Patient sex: M
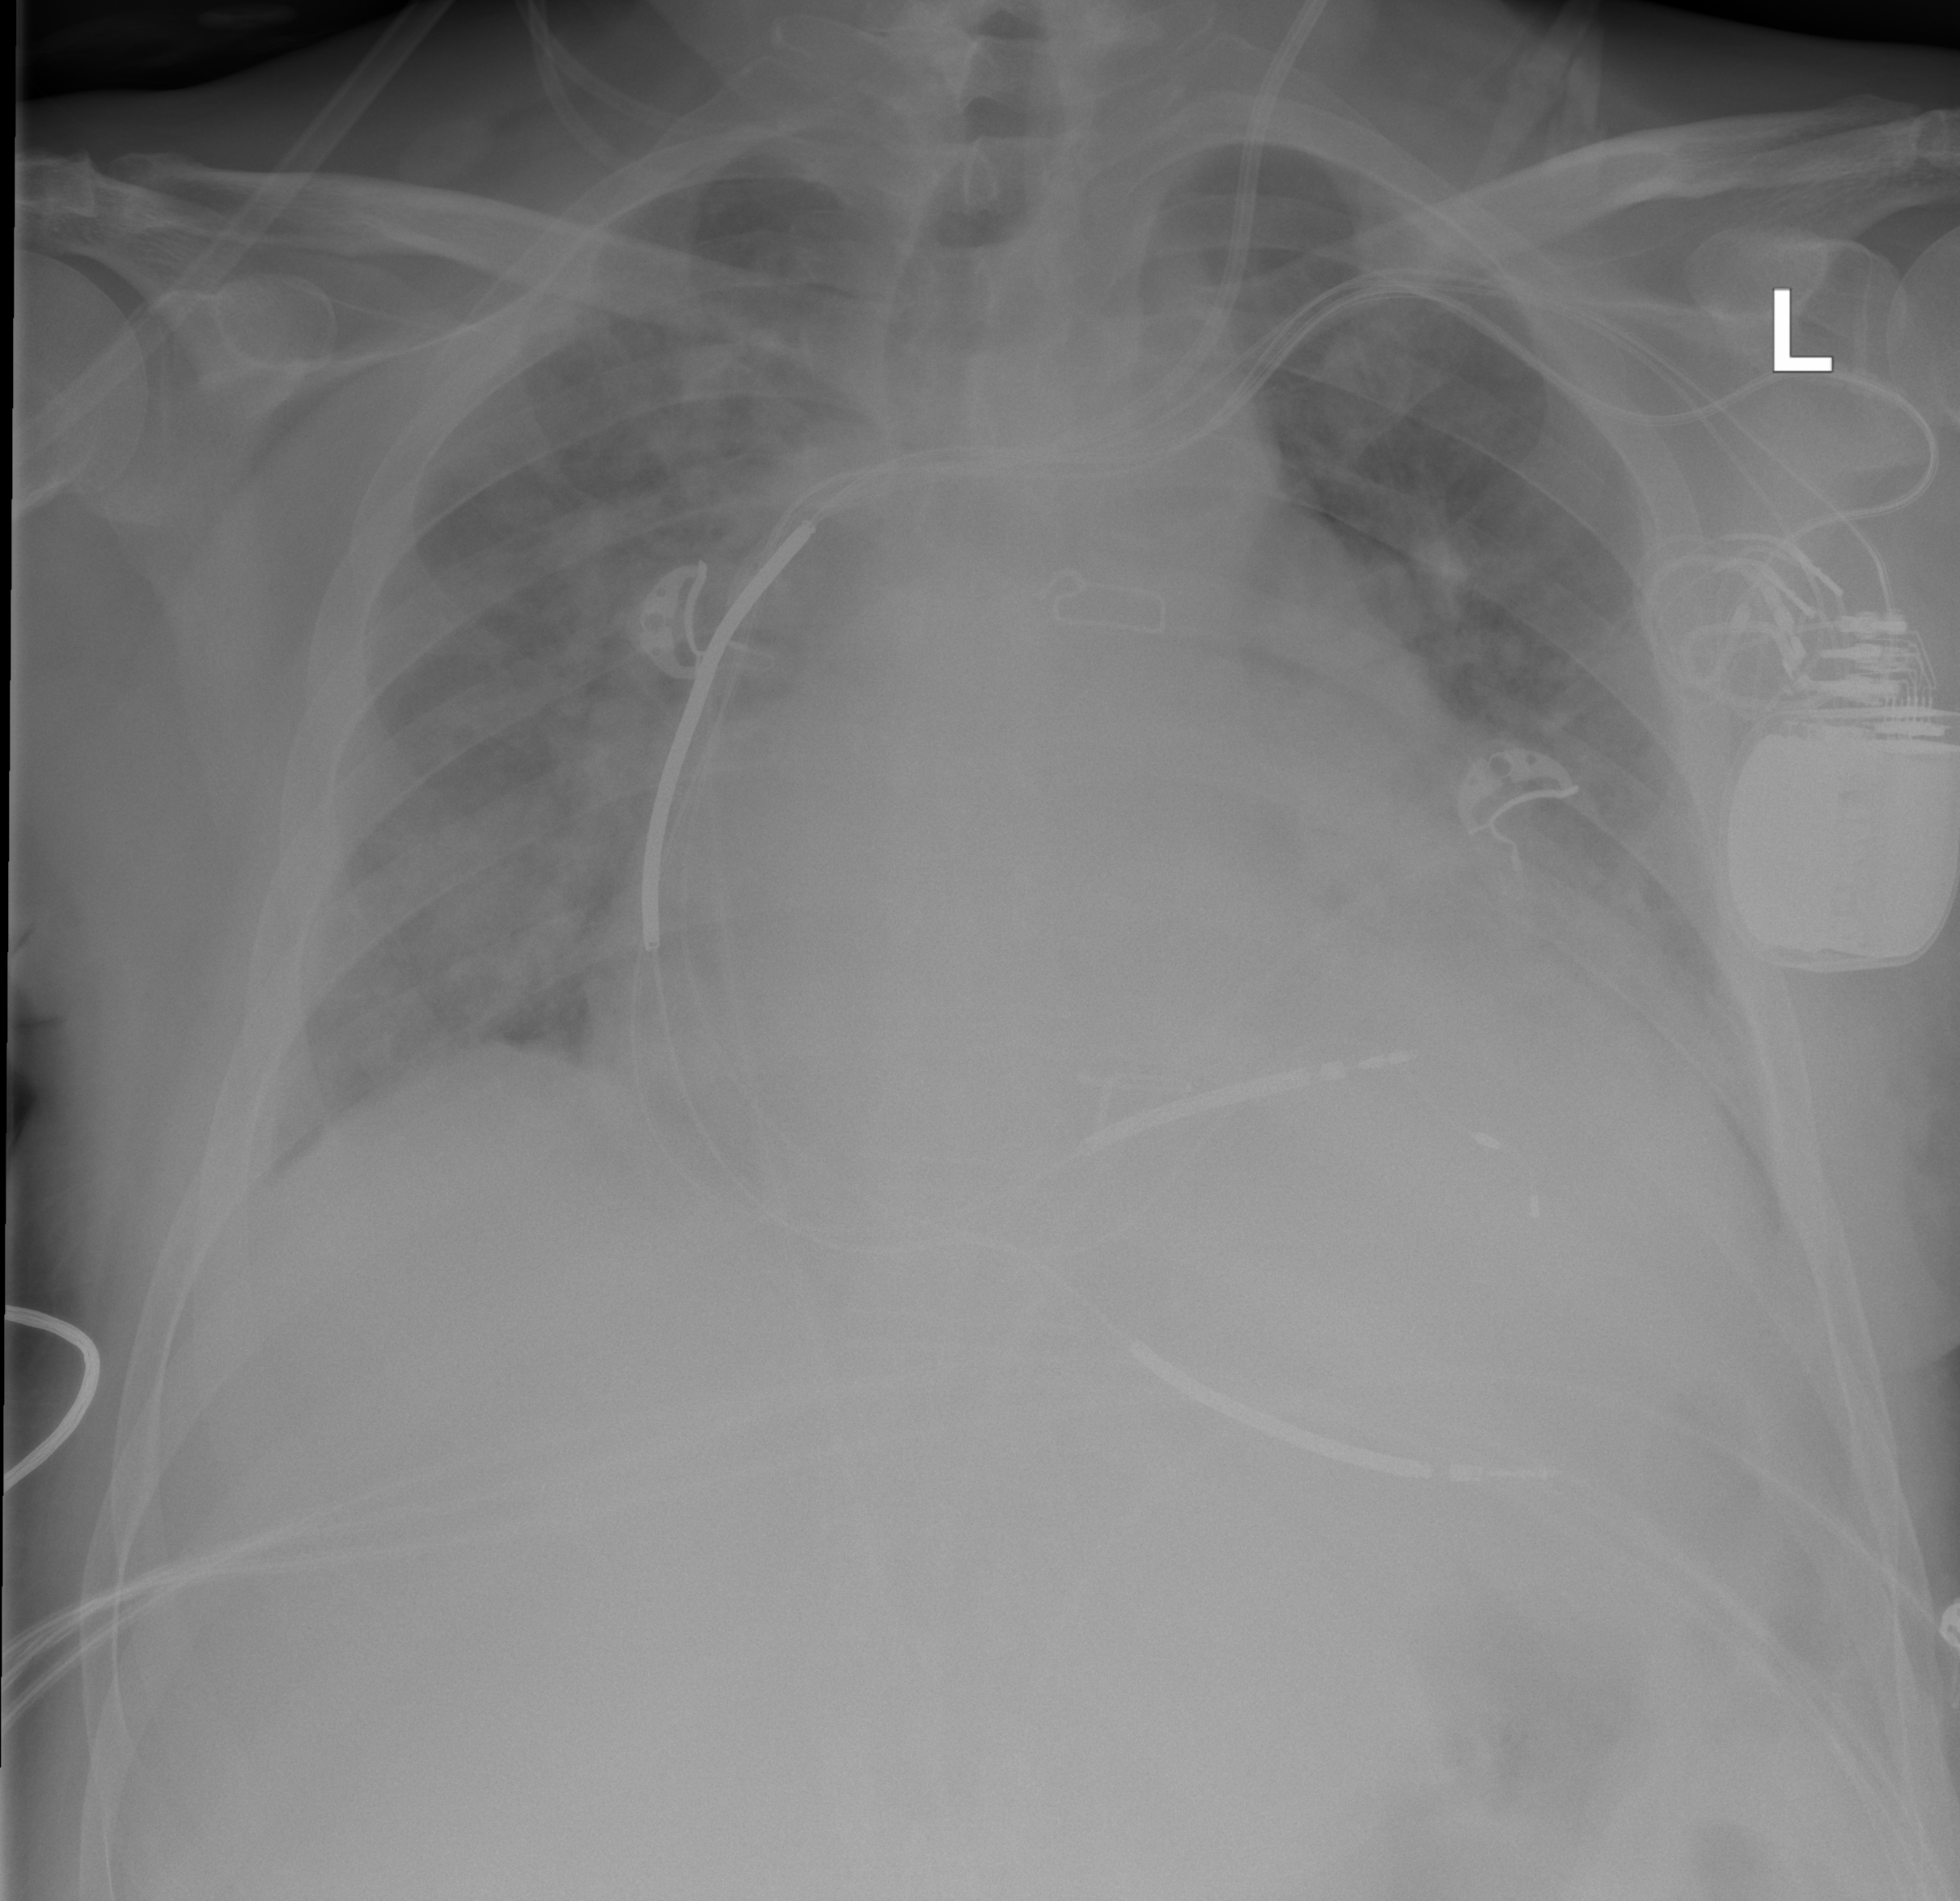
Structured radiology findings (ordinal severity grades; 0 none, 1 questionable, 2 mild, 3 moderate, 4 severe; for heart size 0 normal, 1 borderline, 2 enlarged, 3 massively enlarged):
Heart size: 3
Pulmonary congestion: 3
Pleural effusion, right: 2
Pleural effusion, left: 2
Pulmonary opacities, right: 1
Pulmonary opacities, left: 1
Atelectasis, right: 0
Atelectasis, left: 0